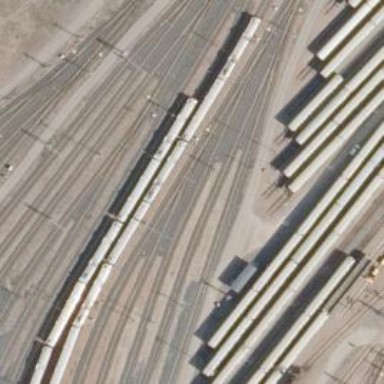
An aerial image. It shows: Railway signal.